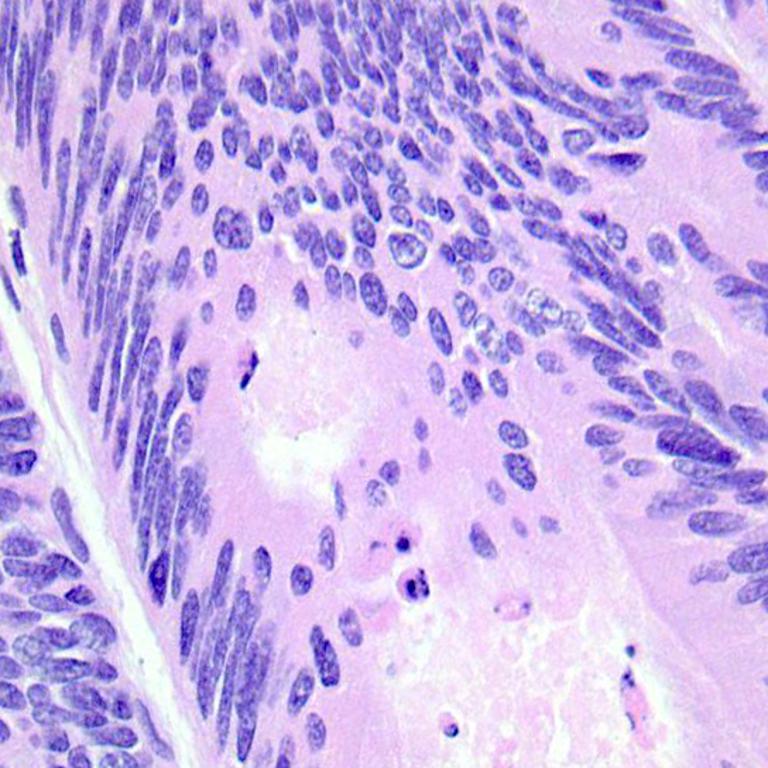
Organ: colon
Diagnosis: adenocarcinomas